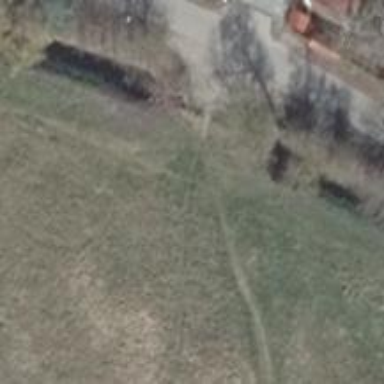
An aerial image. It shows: Grass path.